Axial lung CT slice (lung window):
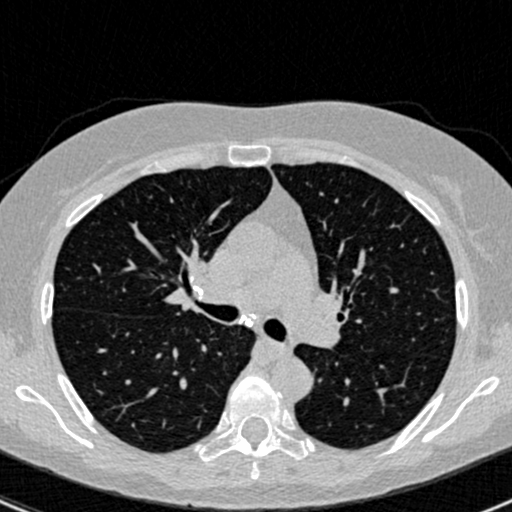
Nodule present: no